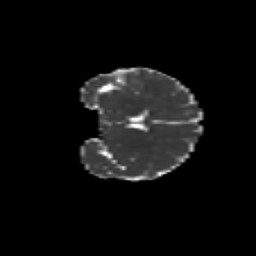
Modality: MD
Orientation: coronal
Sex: female
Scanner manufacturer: siemens
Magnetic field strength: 3 T
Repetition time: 5 s
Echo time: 0.071 s